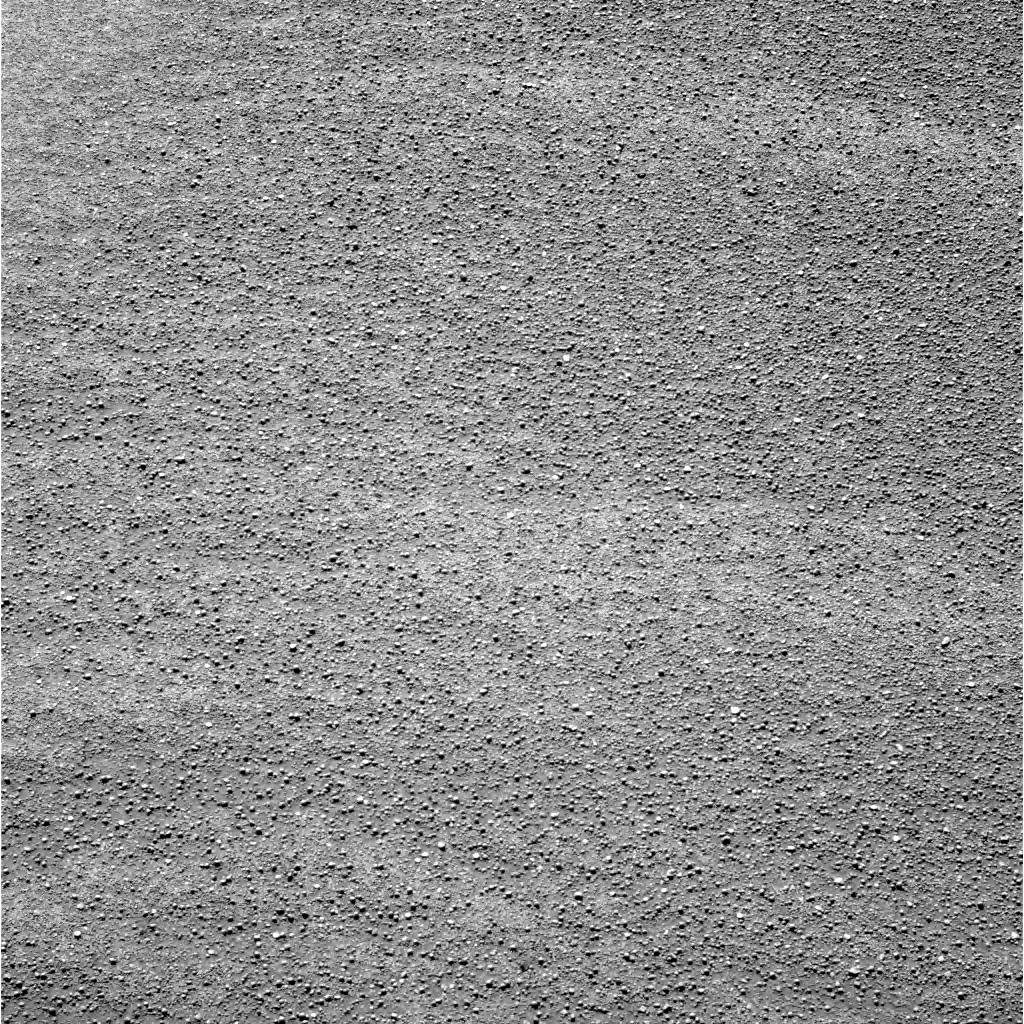
Terrain classes present: Gravel / Sand / Soil